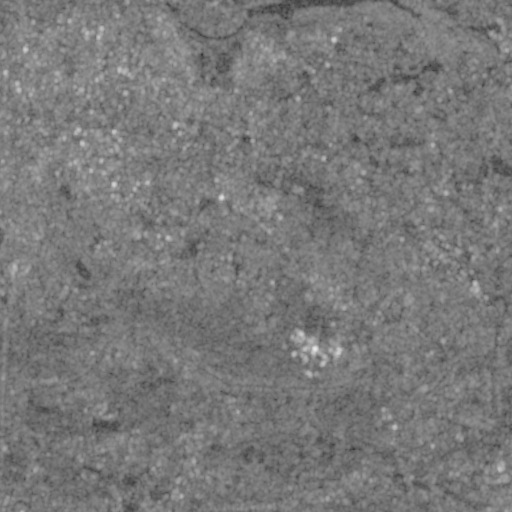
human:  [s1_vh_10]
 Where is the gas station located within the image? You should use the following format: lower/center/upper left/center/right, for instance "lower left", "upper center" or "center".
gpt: The gas station is located in the upper right of the image.
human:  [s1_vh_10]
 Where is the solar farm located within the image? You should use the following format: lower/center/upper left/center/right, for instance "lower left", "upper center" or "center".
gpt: The solar farm is located in the lower of the image.
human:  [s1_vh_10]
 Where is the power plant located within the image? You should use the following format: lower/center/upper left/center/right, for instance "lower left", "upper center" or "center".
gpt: There is no power plant in the image.

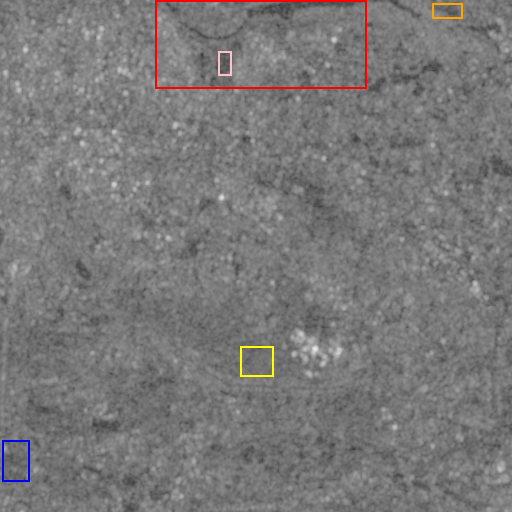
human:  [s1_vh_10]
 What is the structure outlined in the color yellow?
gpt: The structure outlined in yellow is a crop field.
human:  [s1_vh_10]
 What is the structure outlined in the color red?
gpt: The structure outlined in red is a park.
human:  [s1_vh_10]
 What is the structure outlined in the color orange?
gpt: The structure outlined in orange is a parking lot.
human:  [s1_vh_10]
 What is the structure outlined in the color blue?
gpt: The structure outlined in blue is a solar farm.
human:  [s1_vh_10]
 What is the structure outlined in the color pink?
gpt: The structure outlined in pink is a track.
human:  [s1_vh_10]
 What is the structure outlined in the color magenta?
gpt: There is no magenta outline.